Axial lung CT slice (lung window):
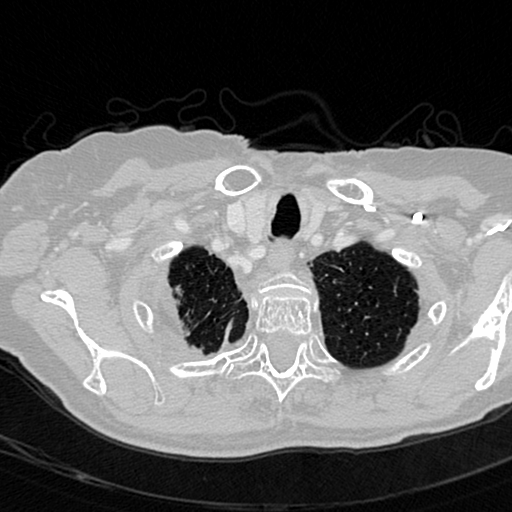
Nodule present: no